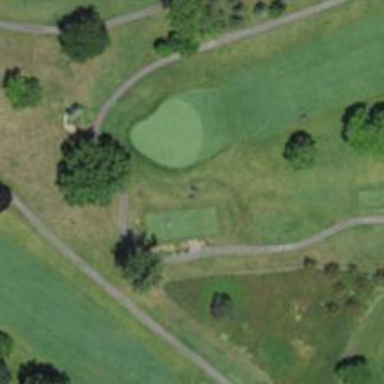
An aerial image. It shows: View of golf hole.